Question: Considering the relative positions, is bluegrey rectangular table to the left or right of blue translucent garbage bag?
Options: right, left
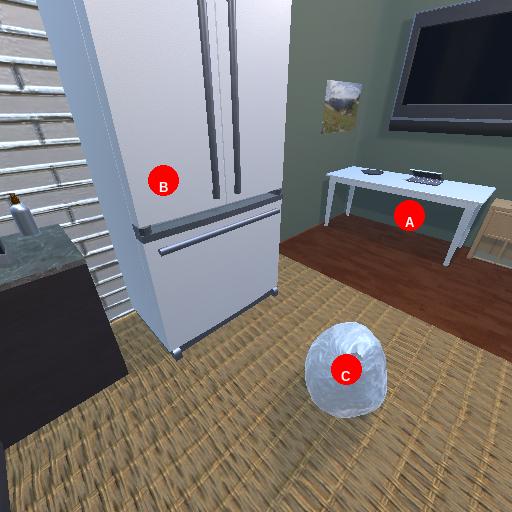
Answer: right